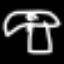
Label: mushroom